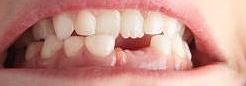
Condition: hypodontia